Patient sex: M
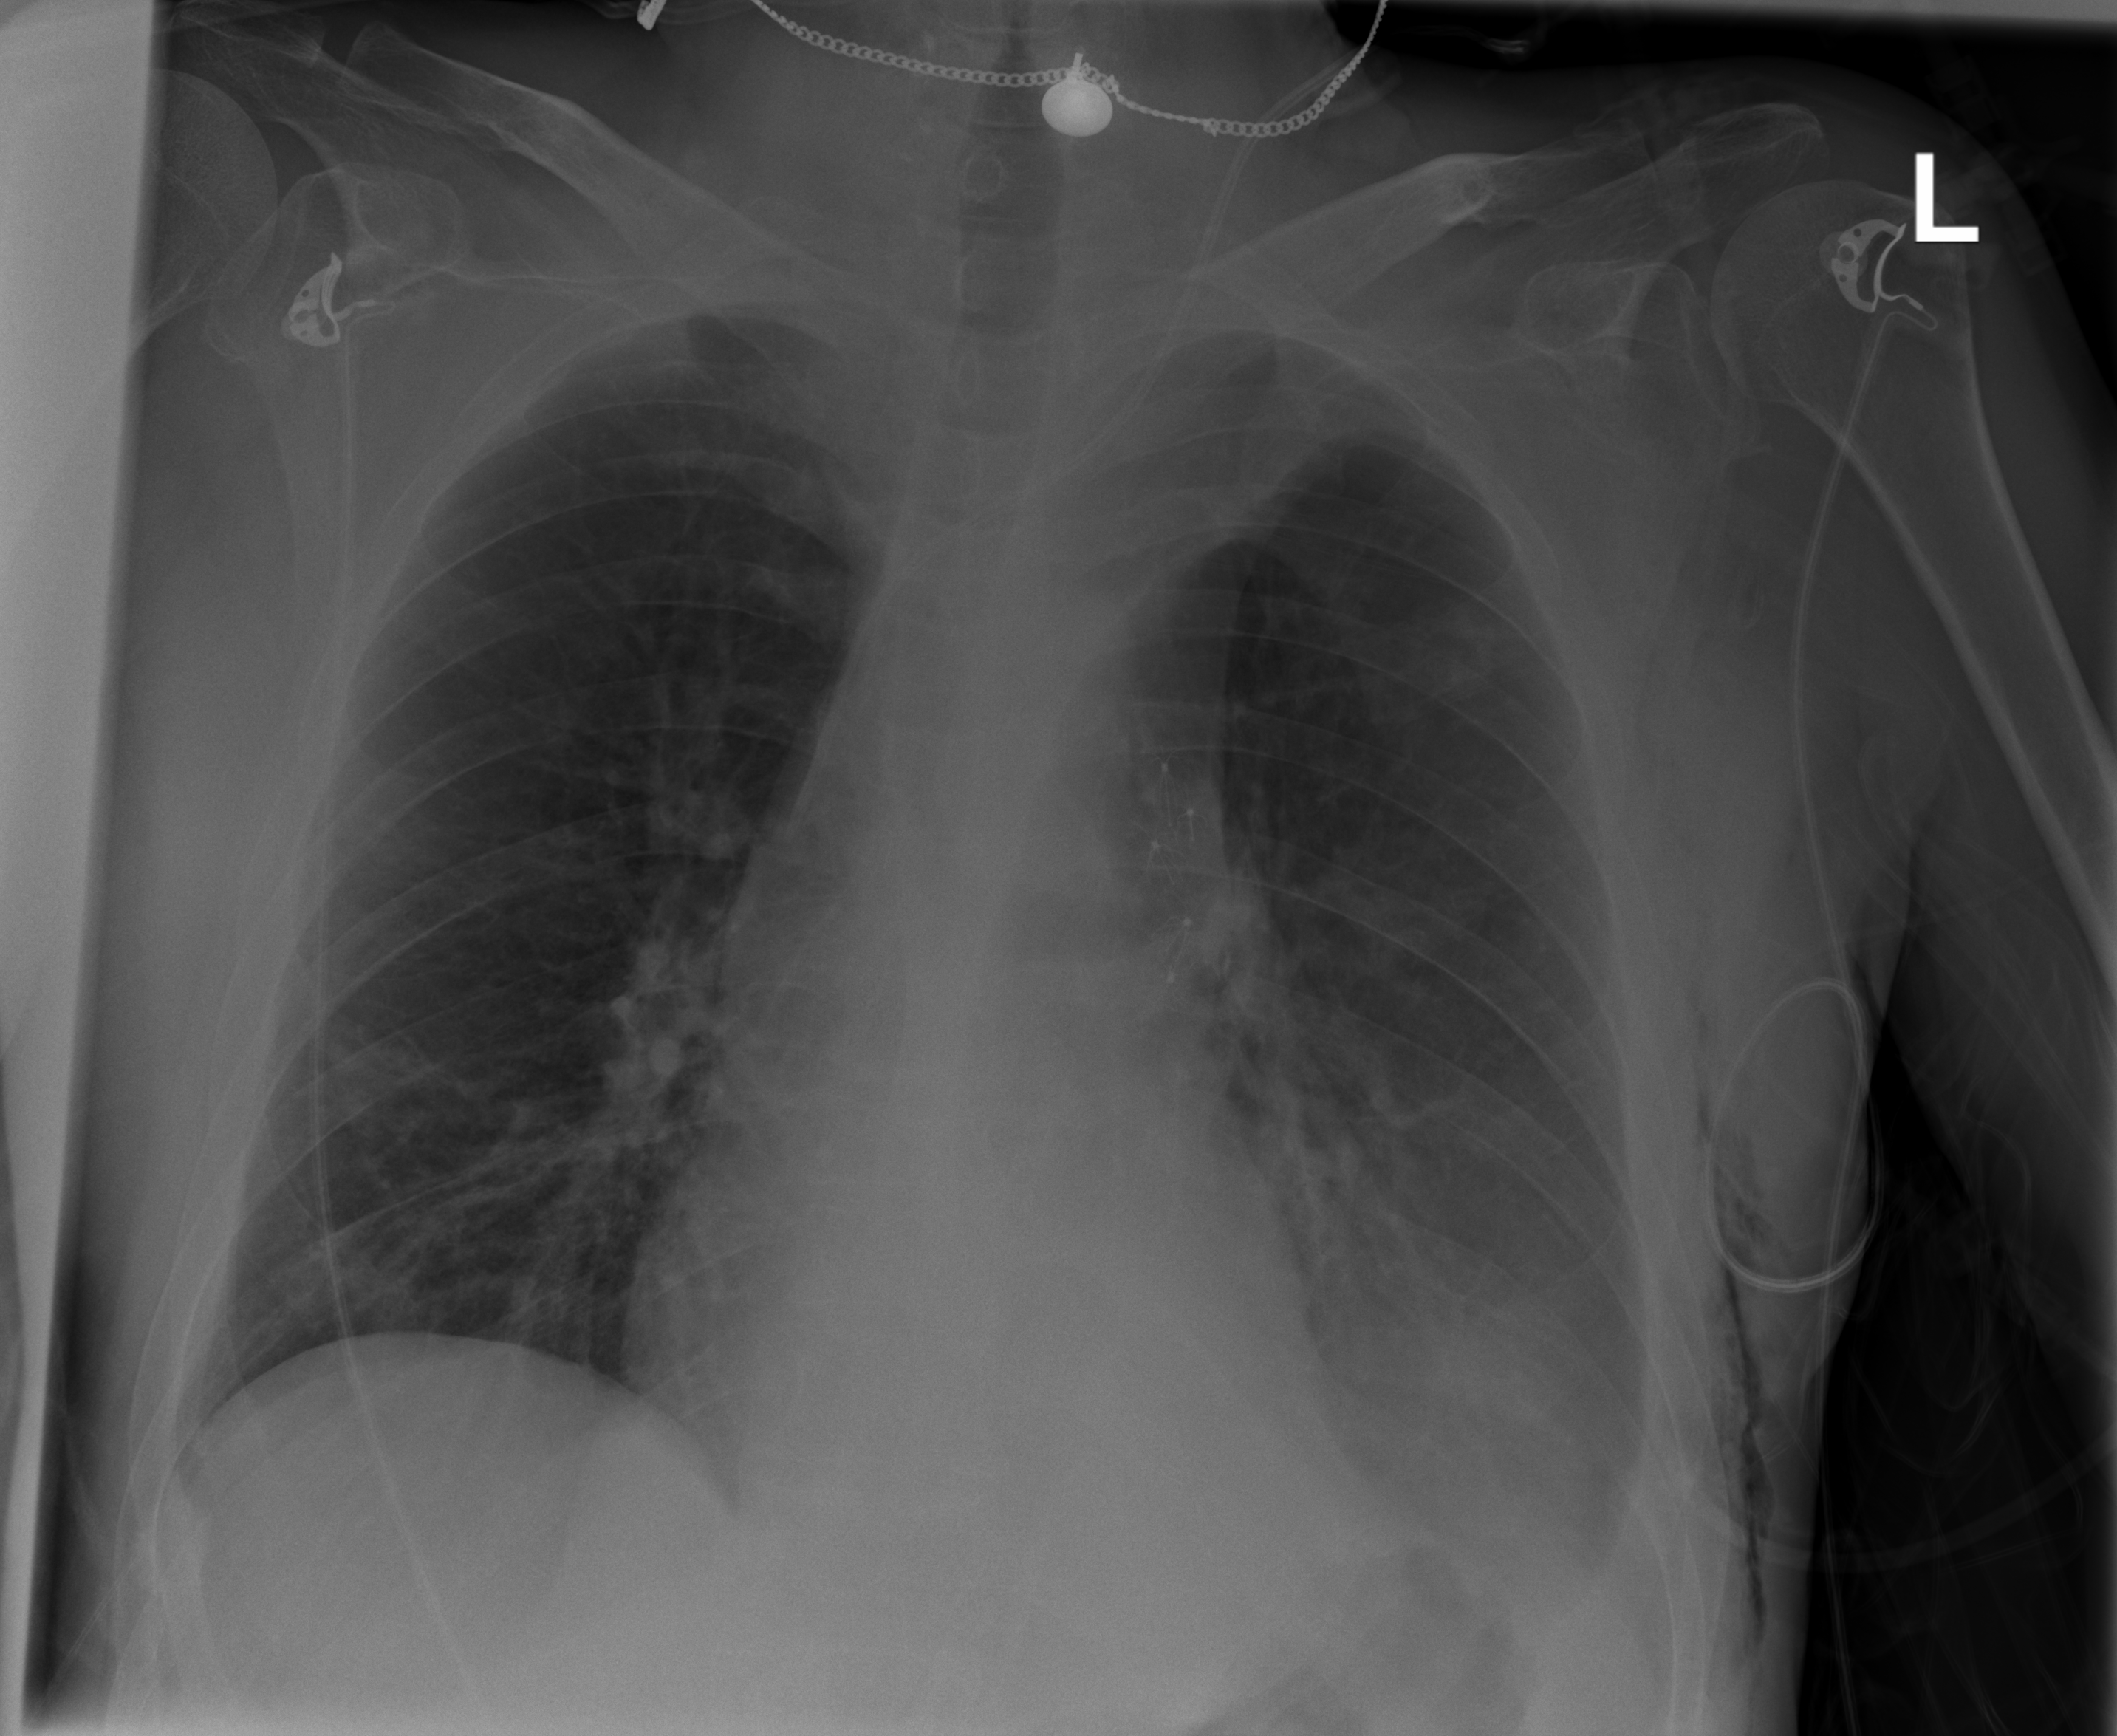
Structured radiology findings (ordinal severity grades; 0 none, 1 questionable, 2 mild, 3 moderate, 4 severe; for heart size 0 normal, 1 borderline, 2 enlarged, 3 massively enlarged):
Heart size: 0
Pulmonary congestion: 0
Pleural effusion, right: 0
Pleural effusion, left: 3
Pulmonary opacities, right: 0
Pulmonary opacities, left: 0
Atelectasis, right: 0
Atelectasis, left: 2